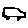
Label: car